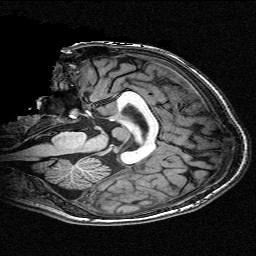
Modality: T1w
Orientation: sagittal
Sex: female